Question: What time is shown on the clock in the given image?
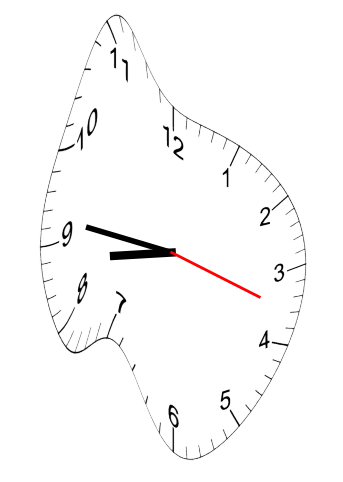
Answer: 08:46:18